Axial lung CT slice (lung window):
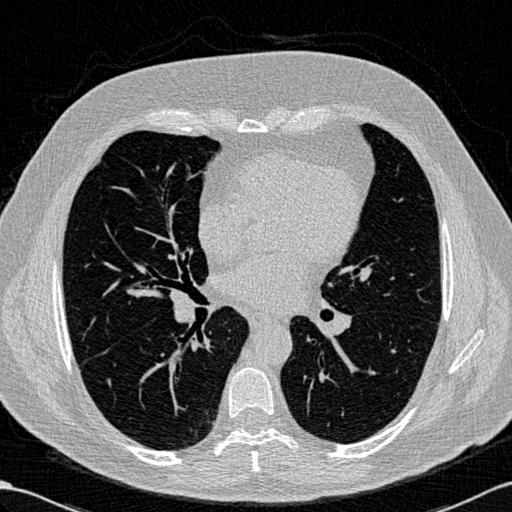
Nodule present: no